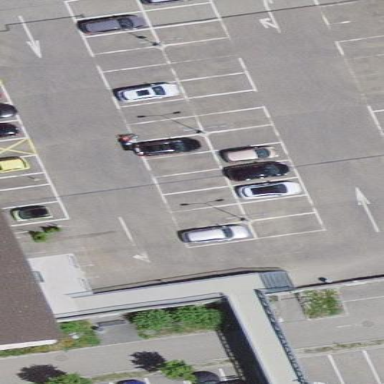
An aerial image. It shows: Multi-storey parking building.